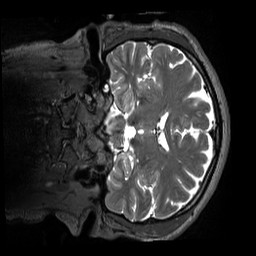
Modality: T2w
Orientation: coronal
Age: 51
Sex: female
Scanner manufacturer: siemens
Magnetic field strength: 3 T
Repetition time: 3.2 s
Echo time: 0.412 s